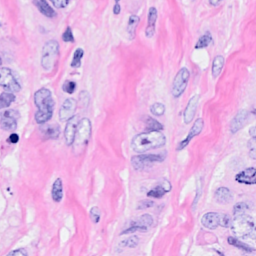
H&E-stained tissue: Breast